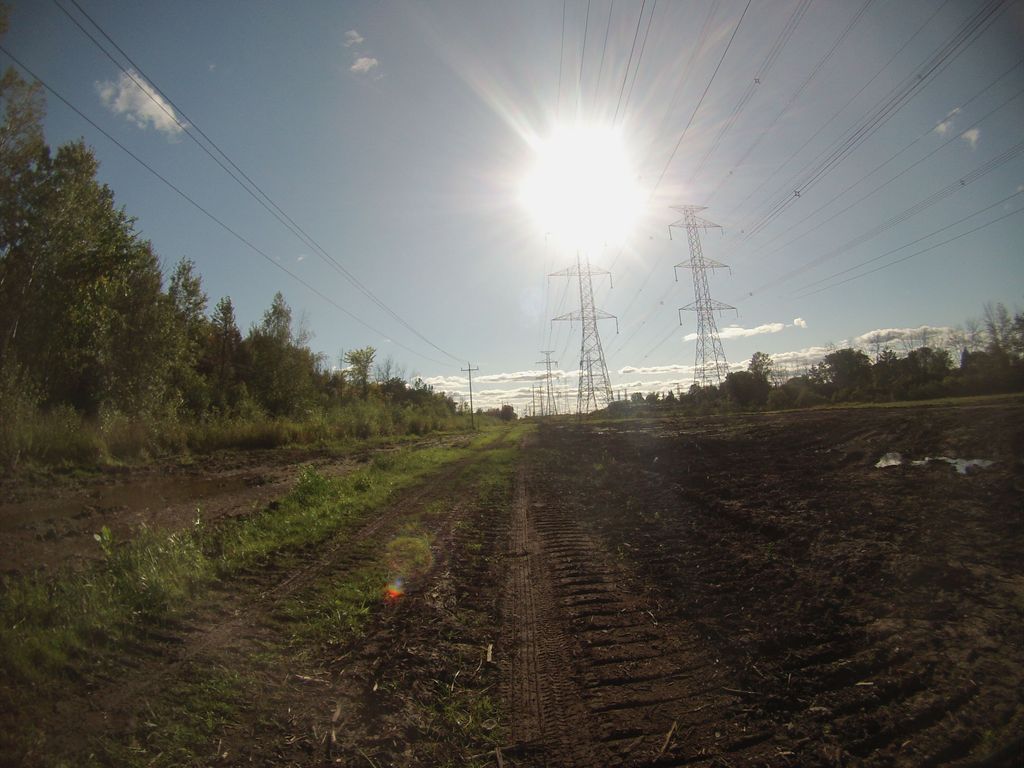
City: ottawa-gatineau